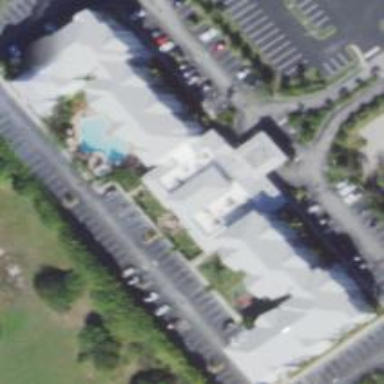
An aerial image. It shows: Hotel building.